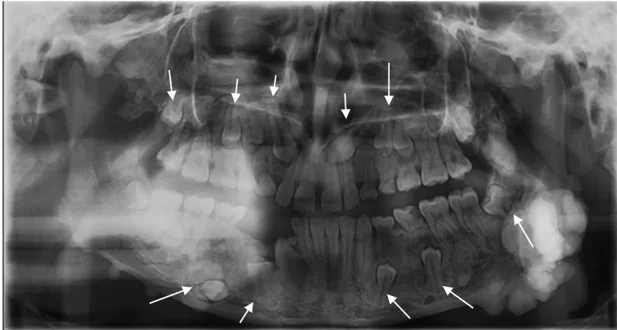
Dental caries are present in almost all teeth (B) Panoramic radiograph of the proband's sister shows multiple impacted teeth.
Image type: radiology (x_ray)